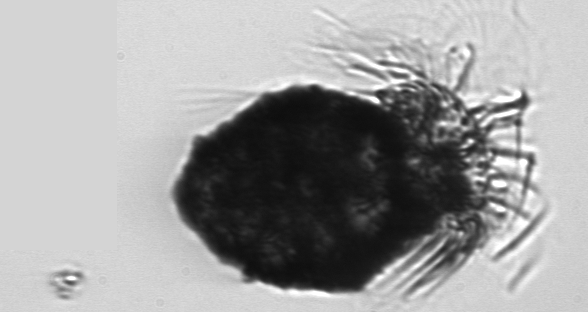
Label: Stenosemella_morphotype1